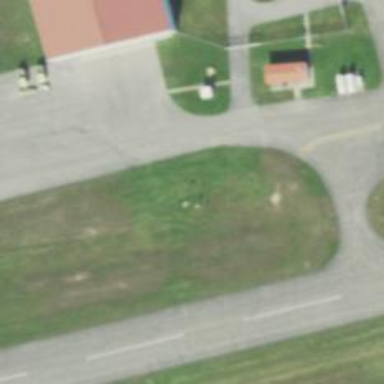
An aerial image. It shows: Image of taxiway at airport.